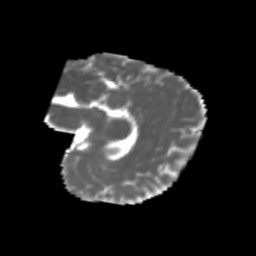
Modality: MD
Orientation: sagittal
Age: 7
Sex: female
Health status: healthy